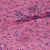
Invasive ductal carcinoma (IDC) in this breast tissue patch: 0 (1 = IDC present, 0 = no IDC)